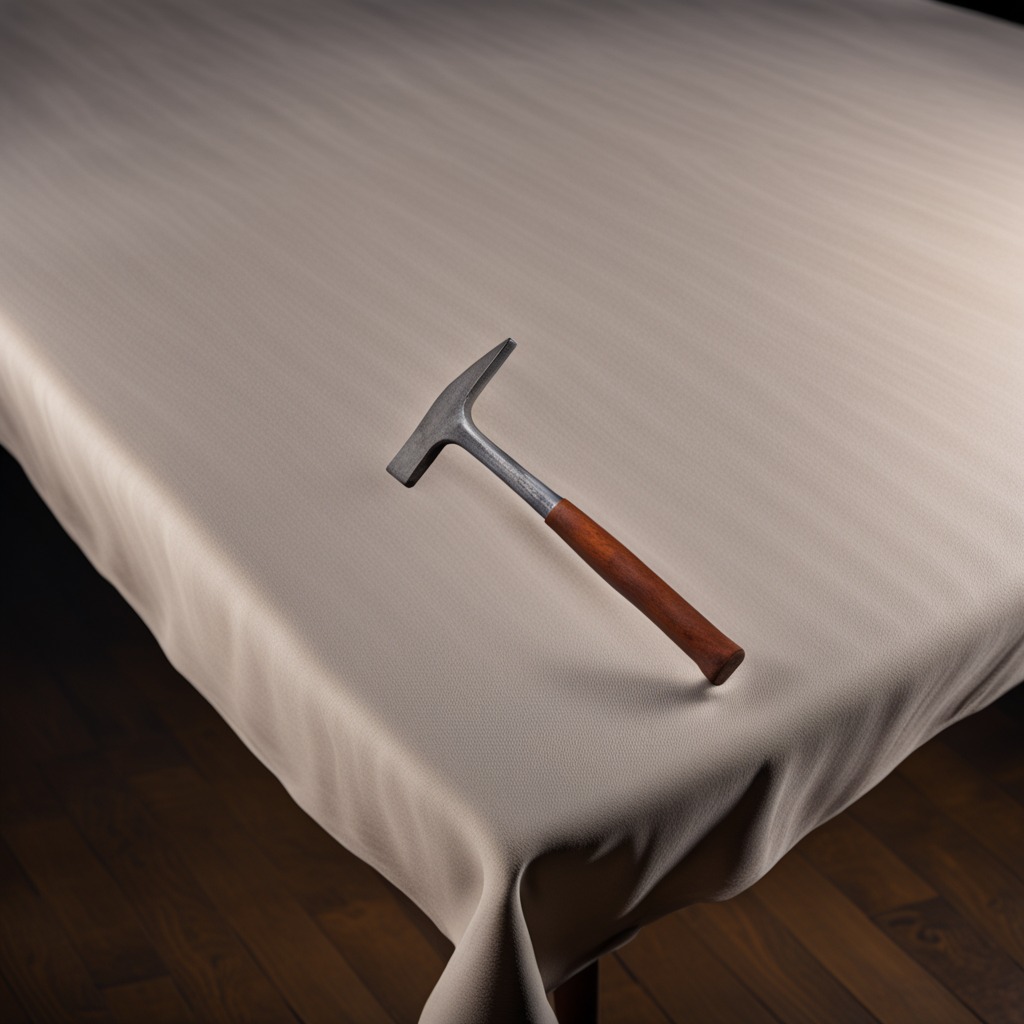
A hammer lies on the wooden table inside a workshop at night.